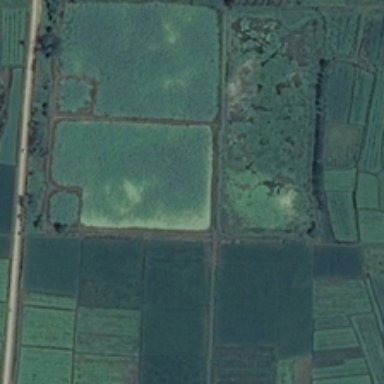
The green farmland which is in several kinds of shapes lies on the either sidee s of the road .